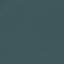
Land use / land cover: SeaLake